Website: macys
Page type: customer-info-address
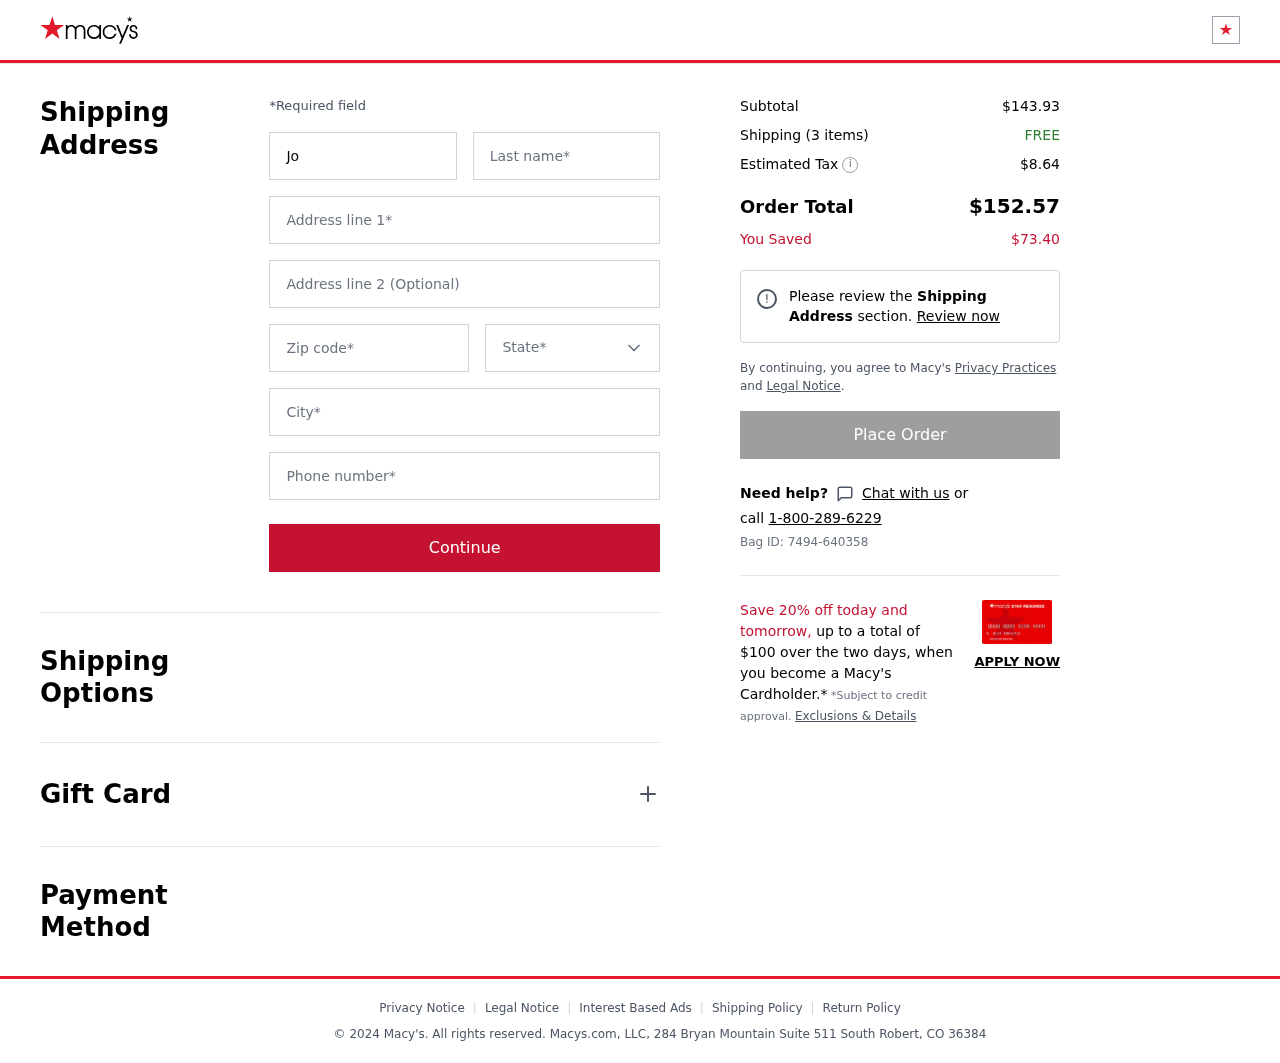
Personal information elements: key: PII_CITY
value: South Robert
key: PII_FIRSTNAME
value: Joe
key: PII_LASTNAME
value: Morgan
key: PII_PHONE
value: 6228077304
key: PII_POSTCODE
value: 36384
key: PII_STATE
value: Colorado
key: PII_STREET
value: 284 Bryan Mountain Suite 511
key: PII_STREET2
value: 017 Weber Junction
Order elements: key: ORDER_SUBTOTAL
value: $143.93
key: ORDER_NUM_ITEMS
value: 3
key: ORDER_SHIPPING_COST
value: FREE
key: ORDER_TAX
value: $8.64
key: ORDER_TOTAL
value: $152.57
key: ORDER_SAVINGS
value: $73.40
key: ORDER_BAG_ID
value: Bag ID: 7494-640358